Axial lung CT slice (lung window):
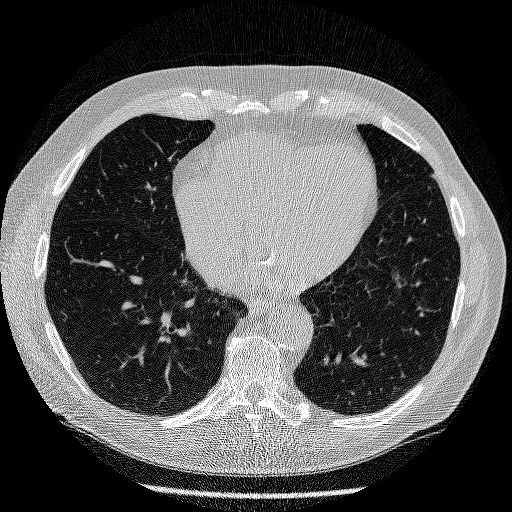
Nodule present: no